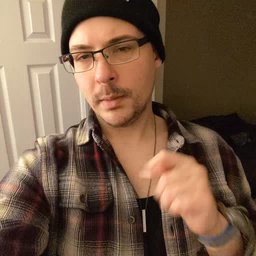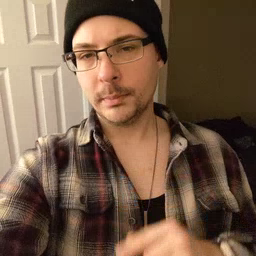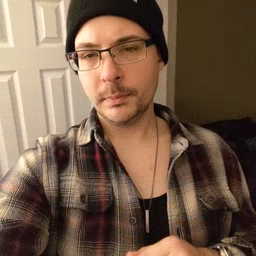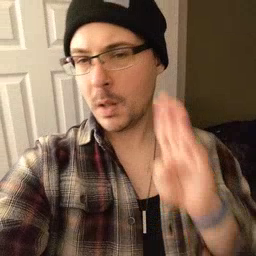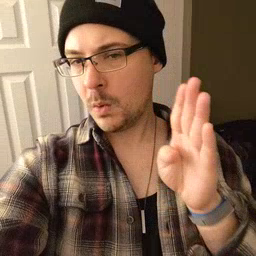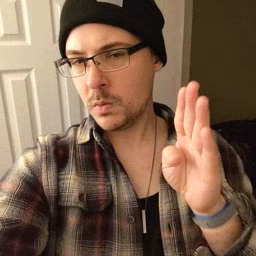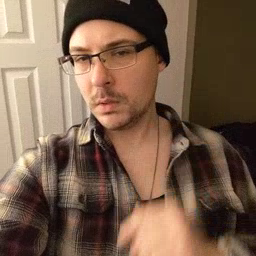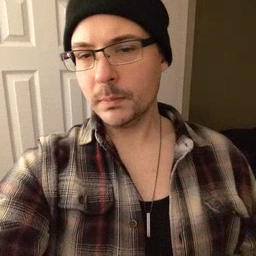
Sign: hello